Question: I have a map of shapes that are labelled with numbers 1:200. I want to create a legend that decodes these numbers. So I tried (keeping it to 20 for easy reading).
'''
plot(c(1,20), c(0,3), type="n")
xx <- c(0,1,1,0)
thelabels <- paste(LETTERS[1:20], LETTERS[1:20], sep="")
for (i in 1:20){
polygon(xx, c(0,0,1,1))
text(mean(xx), 0.5, i)
xx <- xx + 1
}
legend("topleft", "groups",
legend = thelabels, pch=as.character(c(1:20)),
ncol=4
)
'''

However, this doesn't work because 'pch' only admits 1-length strings. How can I create a legend where the key is based on the numbers 1:200 not just the first digit of each? or do something equivalent to forcing 'pch' into accepting multilength strings? (Note that 'thelabels' contains longer text so I can't directly label the shapes with 'thelabels'.)
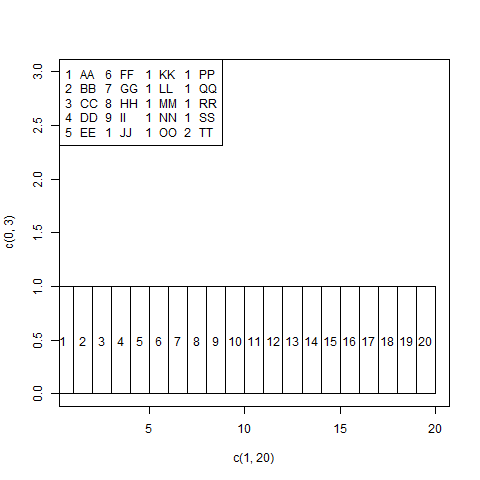
Answer: Here's a total workaround:
'''
plot(c(1,20), c(0,3), type="n")
xx <- c(0,1,1,0)
thelabels <- paste(1:20, " ", LETTERS[1:20], LETTERS[1:20], sep="")
for (i in 1:20){
polygon(xx, c(0,0,1,1))
text(mean(xx), 0.5, i)
xx <- xx + 1
}
legend("topleft", "groups",
legend = thelabels, pch="",
ncol=4)
'''